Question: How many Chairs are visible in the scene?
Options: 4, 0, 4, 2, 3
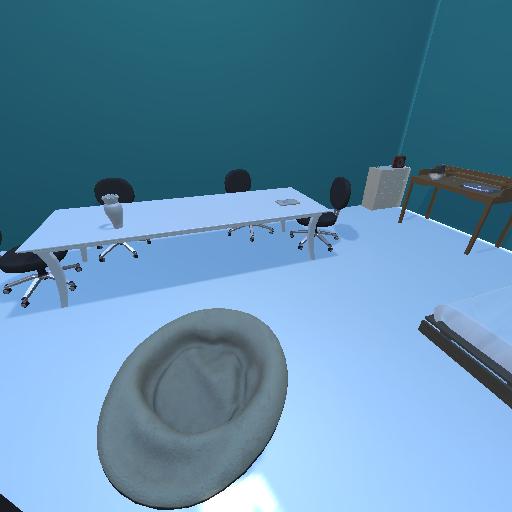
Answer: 4